Field crop: maize
Growth stage: 2
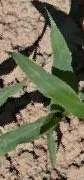
Species: maize